Current action and preconditions to check: trajectory_clear

Your task: For each precondition in the list above, predict whether it will hold at this action.

Consider the current scene as observed from the mobile robot's camera, and analyze the predicted future states of all dynamic agents (e.g., people, animals, vehicles, or any moving entities) within the NEXT SECOND.

IMPORTANT: Only answer "very likely" if you are absolutely certain—based on strong, clear evidence—that a dynamic agent will violate the precondition in the predicted future state. Do NOT answer "very likely" for unlikely, ambiguous, or low-probability risks.

Ask yourself for each precondition: Is there a high probability, with clear and convincing evidence, that the predicted future states of any dynamic agent will interfere with the predicted future state of the currently executing action within the NEXT SECOND, causing that precondition to fail?

Assess the risk level based on these predictions. Use "likely" or "very likely" if motions create a clear risk of interference.

Use "neutral" or "improbable" if agents are nearby but their predicted paths are clearly diverging or non-conflicting.

Failure Risk Categories: "very improbable", "improbable", "neutral", "likely", "very likely"

Answer Format: Output ONLY the probability_of_failure value from these categories: "very improbable", "improbable", "neutral", "likely", "very likely"

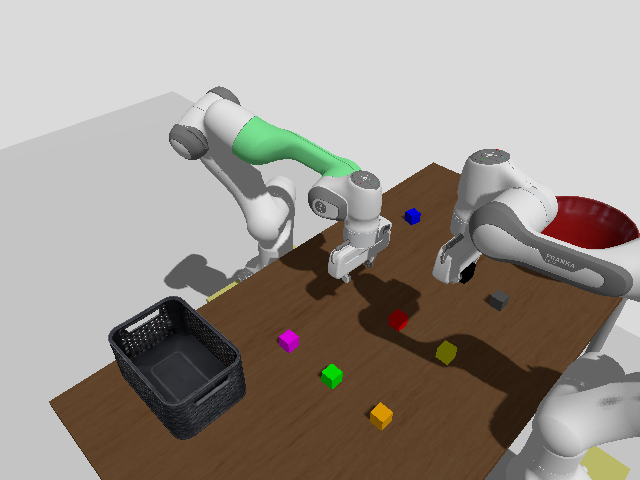

Answer: very improbable